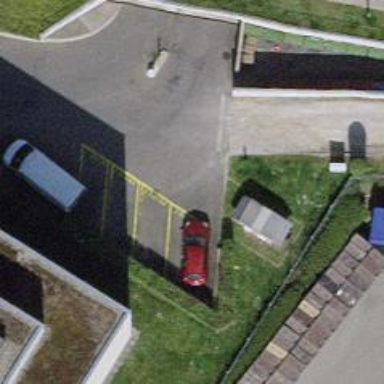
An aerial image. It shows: Bollard barrier.